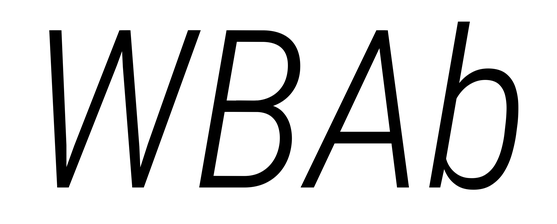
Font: Roboto-Italic_Condensed_Light_Italic